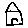
Label: house